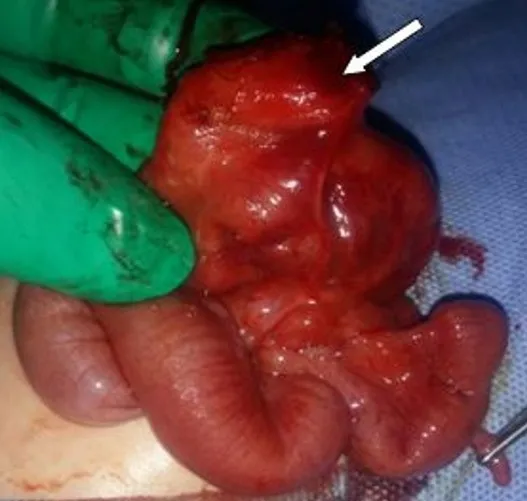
Peroperative picture showing Meckel's diverticulum located at the 4th intestinal loop before Bauhin valve (white arrow).
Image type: medical_photograph (other_medical_photograph)